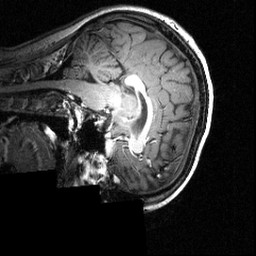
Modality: T1w
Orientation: sagittal
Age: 16
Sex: female
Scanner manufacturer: siemens
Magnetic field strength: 3.951 T
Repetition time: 1.5 s
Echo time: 0.00335 s